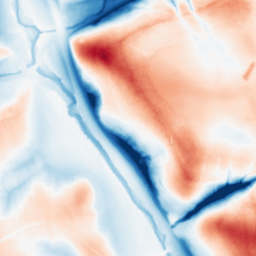
Category: classical
Decomposition family: gaussian
Decomposition parameters: sigma: 20
Upsampling method: linear_exact
Upsampling parameters: scale: 4
Upsampling scale: 4